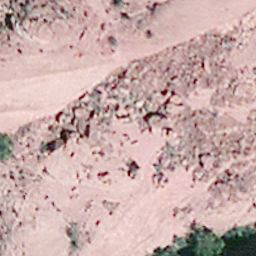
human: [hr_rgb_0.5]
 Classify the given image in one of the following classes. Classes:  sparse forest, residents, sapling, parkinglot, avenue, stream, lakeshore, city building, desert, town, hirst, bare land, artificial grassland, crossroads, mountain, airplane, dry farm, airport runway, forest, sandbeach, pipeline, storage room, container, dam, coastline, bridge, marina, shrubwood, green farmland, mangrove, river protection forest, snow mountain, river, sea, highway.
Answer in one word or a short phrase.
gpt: bare land